Aerial crown-view tile of a tropical tree (Barro Colorado Island, Panama), acquired 20250915:
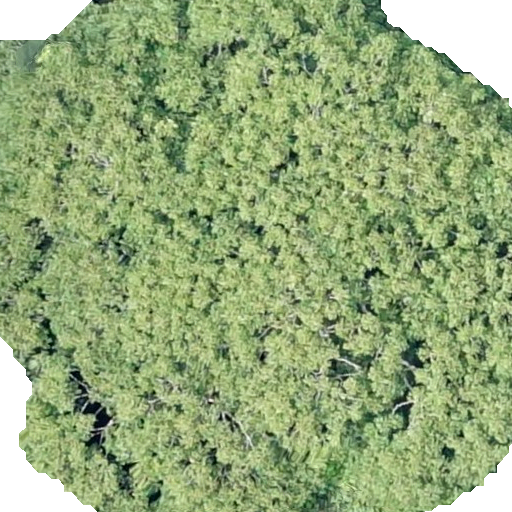
Species: Dipteryx oleifera
GBIF accepted scientific name: Dipteryx oleifera
Crown area: 419.191 m²